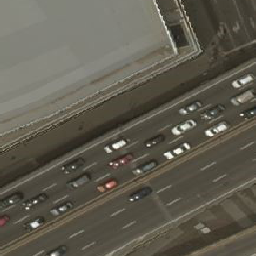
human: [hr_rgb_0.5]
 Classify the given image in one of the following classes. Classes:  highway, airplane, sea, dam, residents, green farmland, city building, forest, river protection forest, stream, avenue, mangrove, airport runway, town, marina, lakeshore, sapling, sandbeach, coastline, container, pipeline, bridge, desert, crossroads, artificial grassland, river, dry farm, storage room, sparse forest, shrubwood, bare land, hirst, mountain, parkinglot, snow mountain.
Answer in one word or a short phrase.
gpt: highway